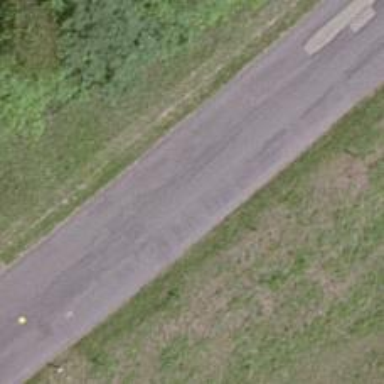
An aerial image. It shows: Tertiary road.